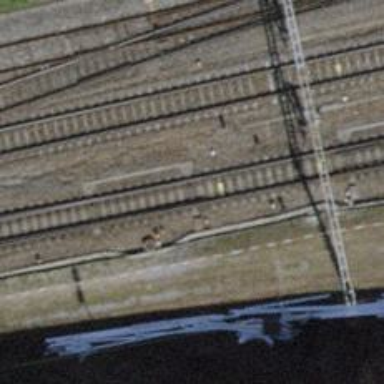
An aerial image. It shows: Railway switch.